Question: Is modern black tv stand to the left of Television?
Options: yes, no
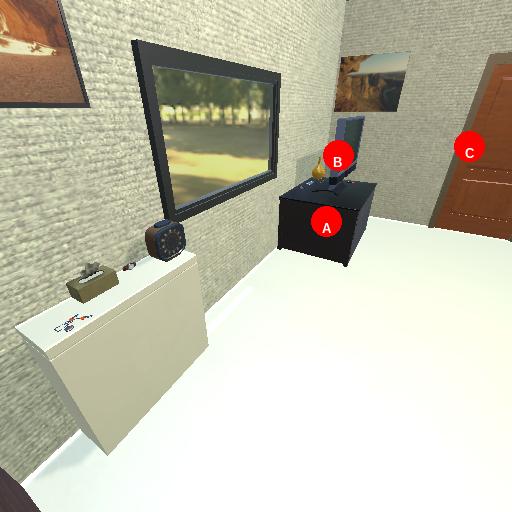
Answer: yes